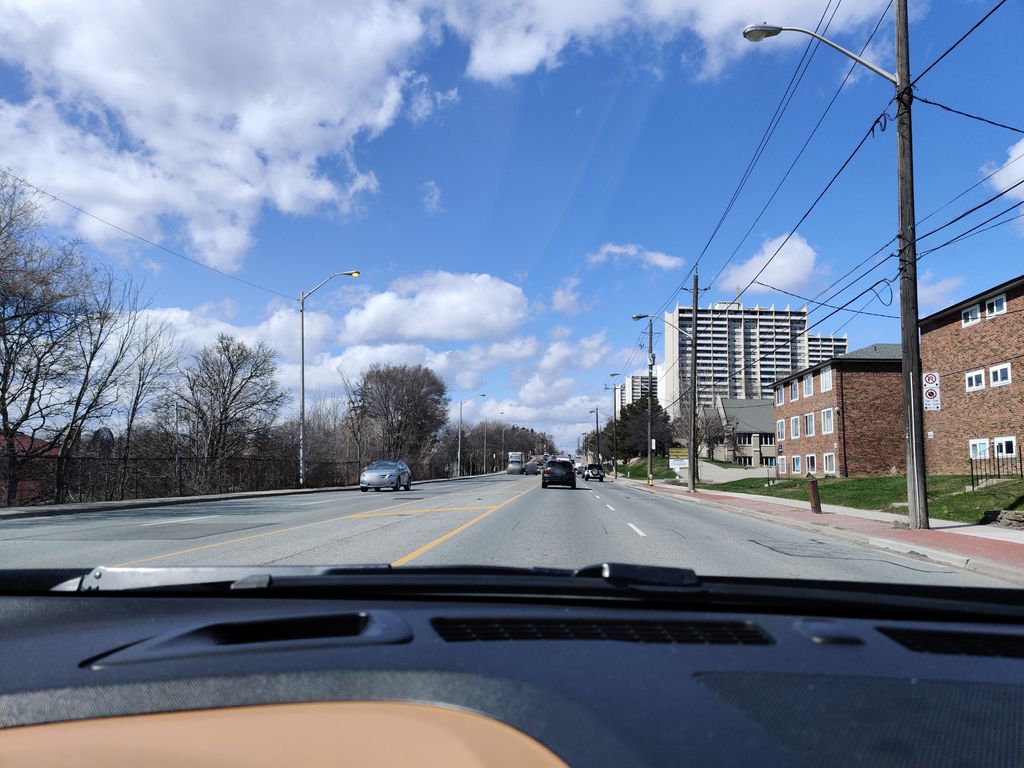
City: toronto